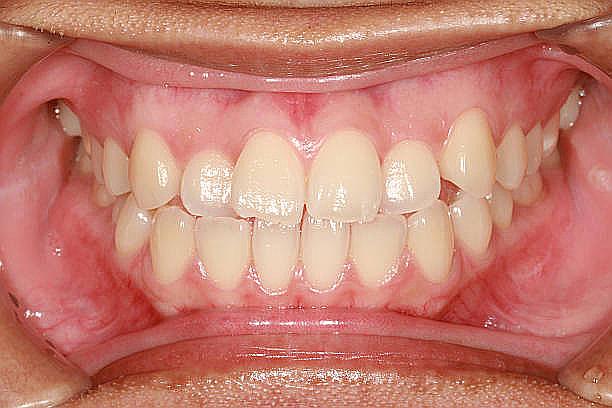
Condition: Gingivitis